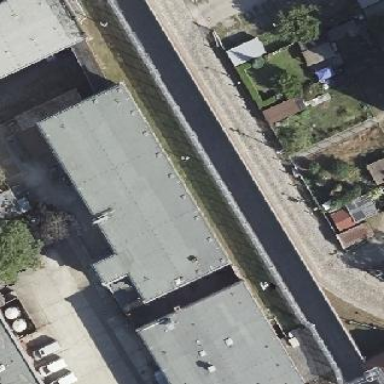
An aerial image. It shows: Wall barrier.